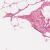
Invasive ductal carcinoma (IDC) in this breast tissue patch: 0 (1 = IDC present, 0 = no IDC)